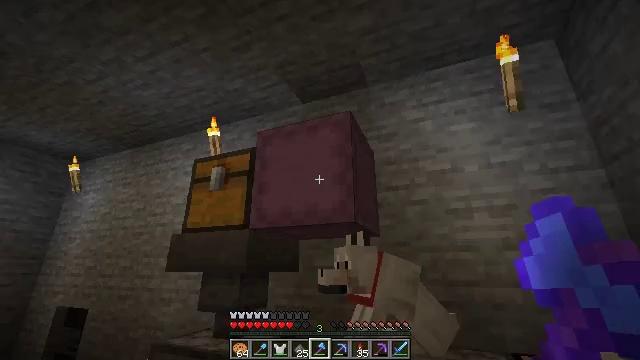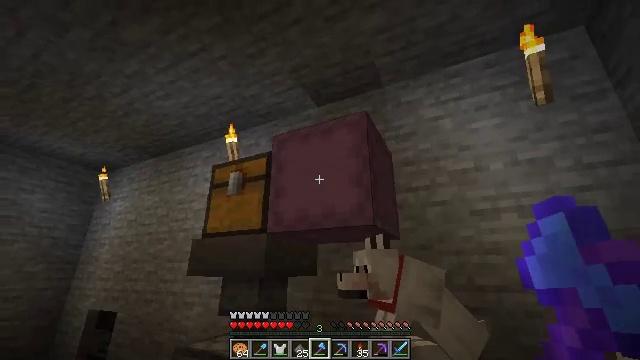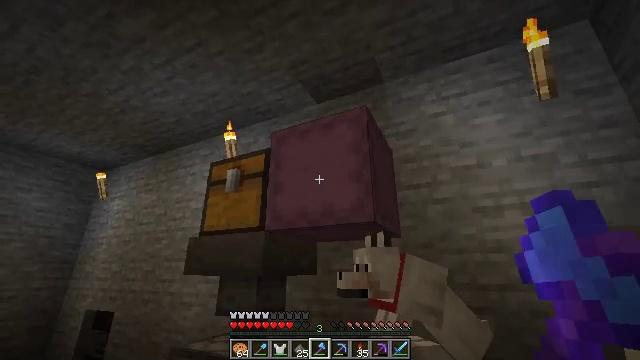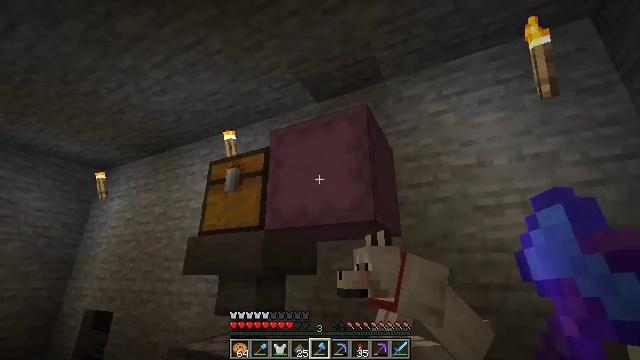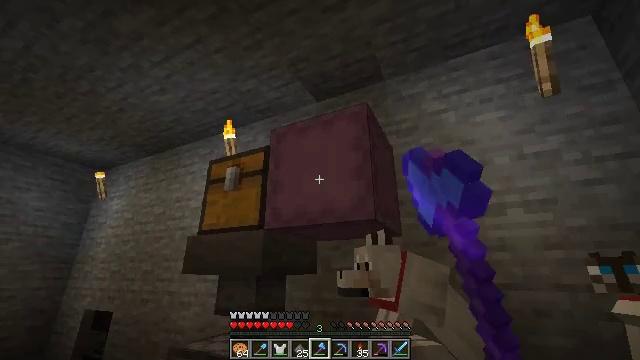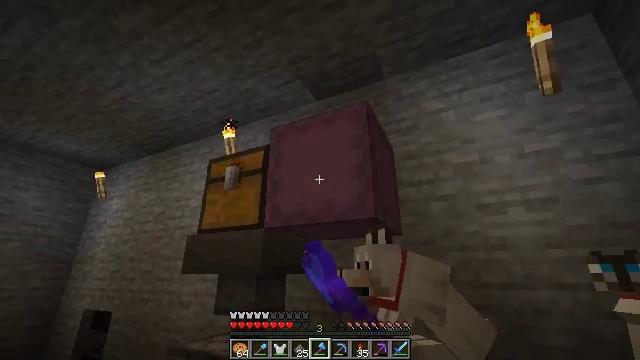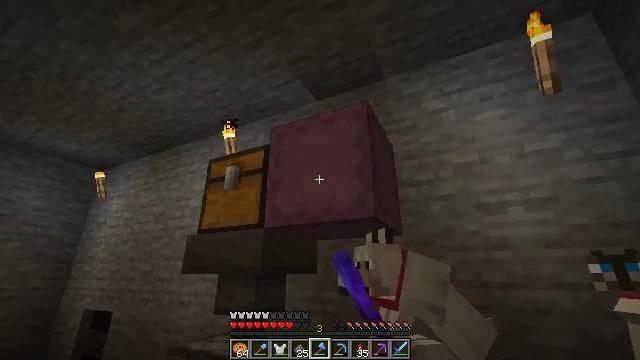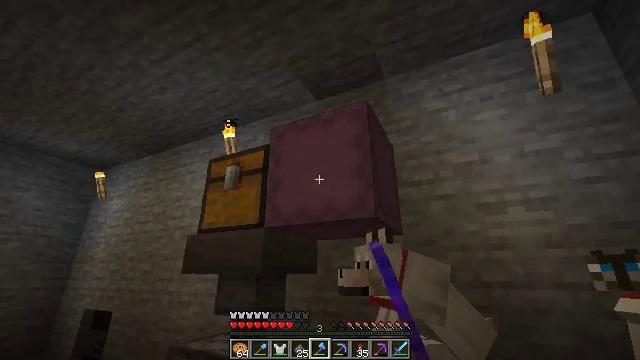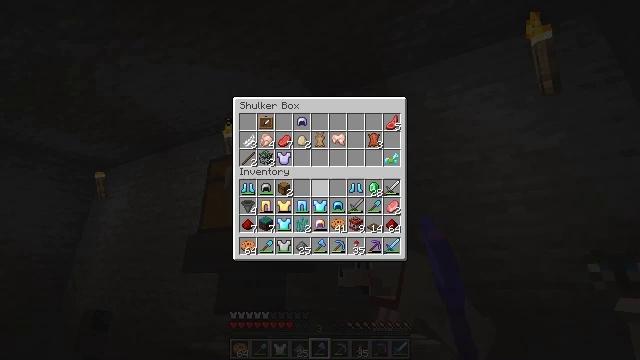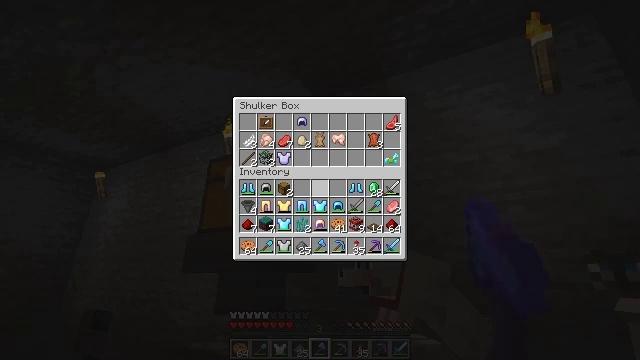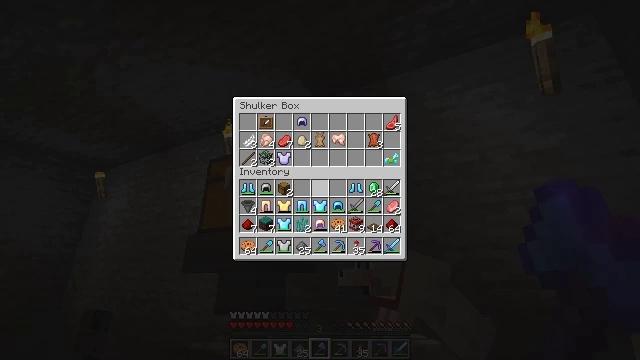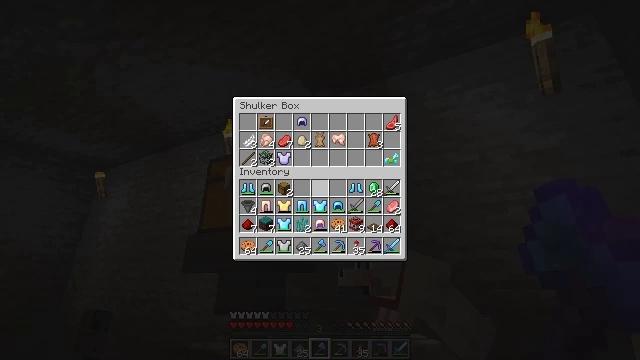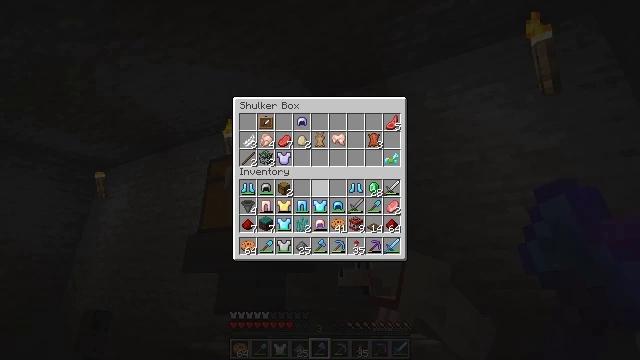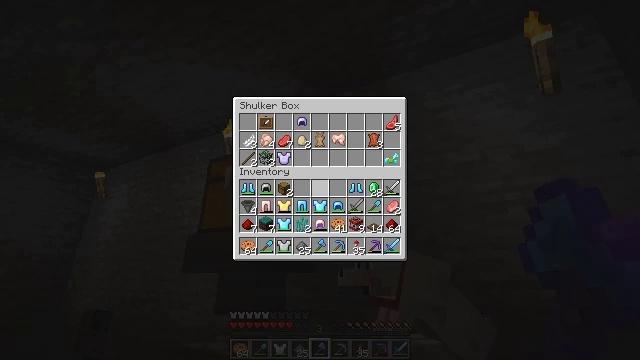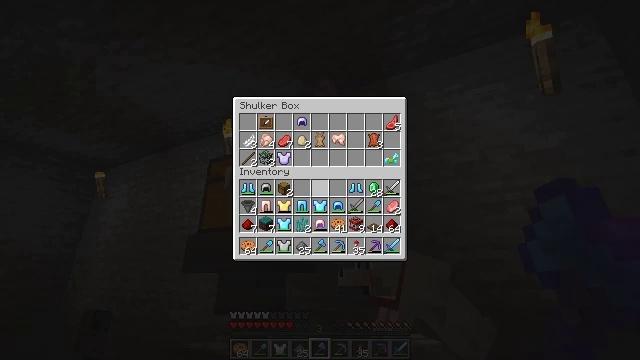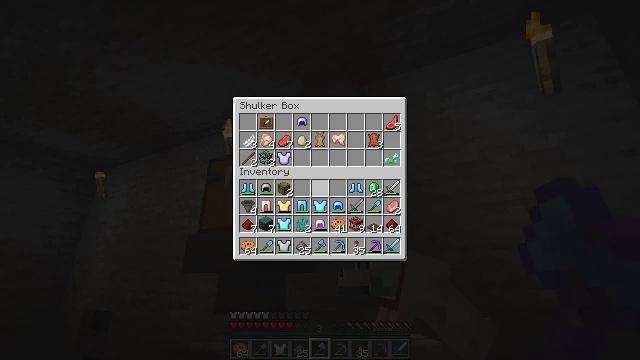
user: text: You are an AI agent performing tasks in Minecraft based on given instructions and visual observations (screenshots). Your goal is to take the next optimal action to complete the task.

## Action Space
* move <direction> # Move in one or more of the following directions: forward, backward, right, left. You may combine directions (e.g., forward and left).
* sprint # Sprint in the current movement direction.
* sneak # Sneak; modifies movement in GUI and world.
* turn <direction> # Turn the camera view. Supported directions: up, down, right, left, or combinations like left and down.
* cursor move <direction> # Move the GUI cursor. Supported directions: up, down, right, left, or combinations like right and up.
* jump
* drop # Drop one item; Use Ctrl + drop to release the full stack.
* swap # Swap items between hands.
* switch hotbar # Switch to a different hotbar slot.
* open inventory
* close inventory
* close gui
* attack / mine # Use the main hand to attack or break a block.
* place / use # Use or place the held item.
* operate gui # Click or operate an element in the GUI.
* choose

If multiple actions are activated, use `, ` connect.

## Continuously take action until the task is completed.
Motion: motion action
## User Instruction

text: Use gold nuggets and a carrot on the crafting table for a golden carrot.
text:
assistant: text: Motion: turn left
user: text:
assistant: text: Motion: no_op
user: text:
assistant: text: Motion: use / place
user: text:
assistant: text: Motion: use / place
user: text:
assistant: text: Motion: use / place
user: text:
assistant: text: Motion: use / place
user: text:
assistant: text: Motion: no_op
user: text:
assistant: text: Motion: no_op
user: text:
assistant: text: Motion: no_op
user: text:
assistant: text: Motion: no_op
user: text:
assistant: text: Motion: no_op
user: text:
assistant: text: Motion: no_op
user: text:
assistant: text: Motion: no_op
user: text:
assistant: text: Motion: no_op
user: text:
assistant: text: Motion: no_op
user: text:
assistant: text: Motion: no_op
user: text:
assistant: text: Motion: no_op
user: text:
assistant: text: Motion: no_op
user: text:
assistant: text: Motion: no_op
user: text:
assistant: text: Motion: no_op
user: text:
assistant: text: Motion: no_op
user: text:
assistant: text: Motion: no_op
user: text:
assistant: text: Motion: no_op
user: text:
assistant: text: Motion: no_op
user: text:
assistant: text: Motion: no_op
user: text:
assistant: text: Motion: no_op
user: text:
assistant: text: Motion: no_op
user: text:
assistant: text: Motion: no_op
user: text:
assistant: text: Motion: turn left and up
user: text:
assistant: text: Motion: turn left